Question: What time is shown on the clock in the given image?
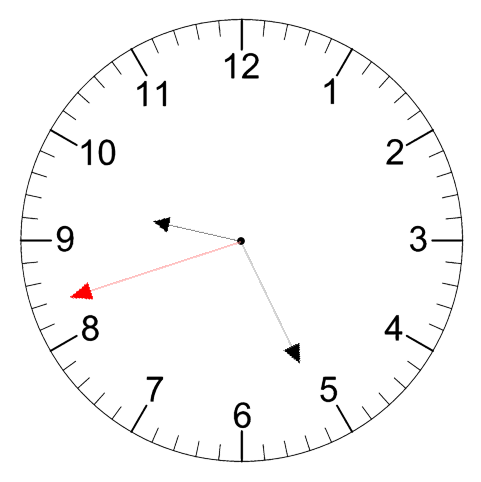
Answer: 09:25:42